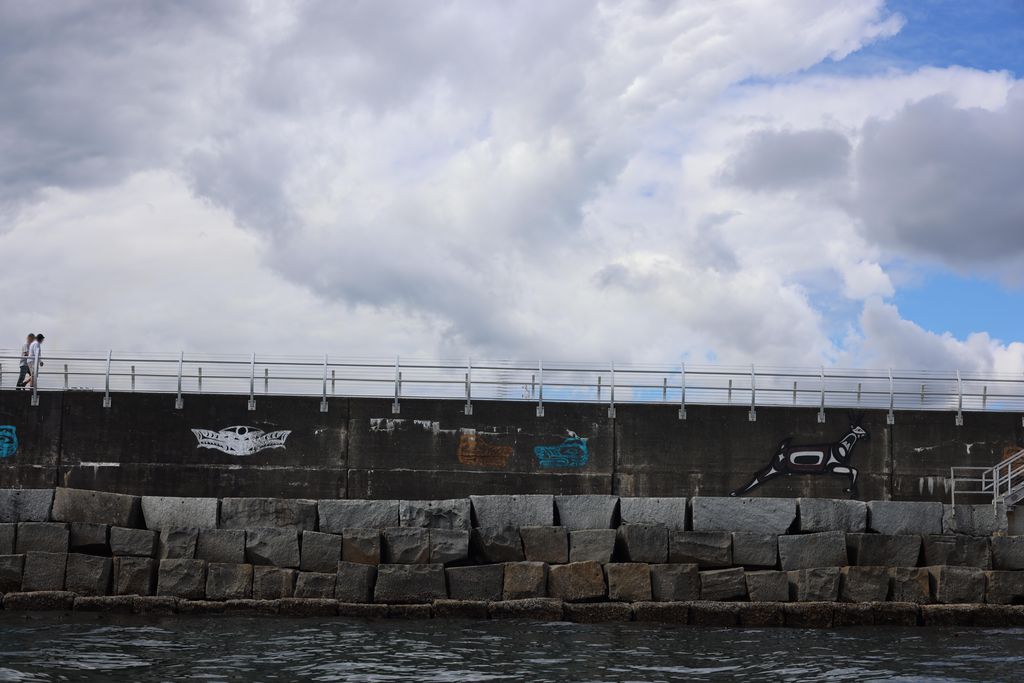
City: victoria